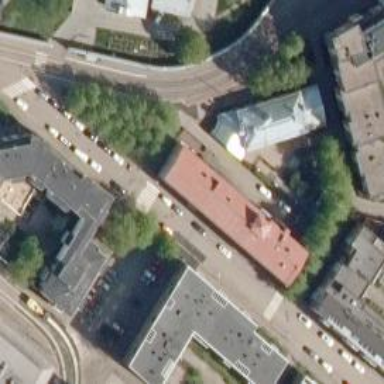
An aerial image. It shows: Building with gabled roof.